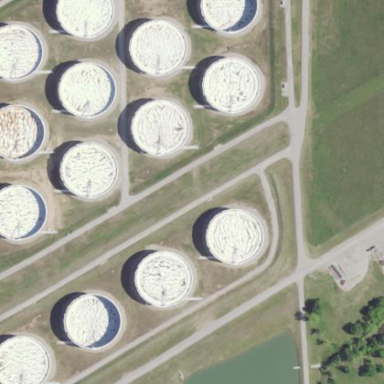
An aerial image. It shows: Industrial area with petroleum terminal surrounded by fence.